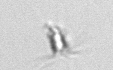
Label: Calciopappus